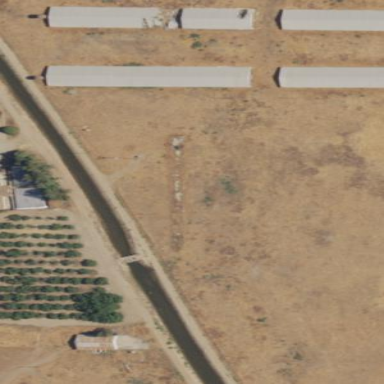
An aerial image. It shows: Farmyard area.